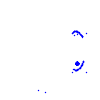
Particle: kaon